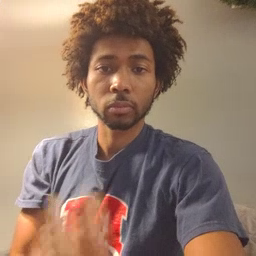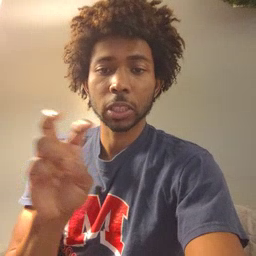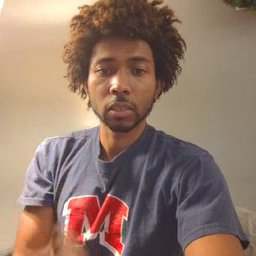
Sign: pizza